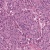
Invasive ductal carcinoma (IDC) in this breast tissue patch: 1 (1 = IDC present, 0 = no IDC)